The image is the raw time-domain waveform of a rolling-element bearing's vibration signal. What is the most likely bearing condition (normal, inner_race, outer_race, ball)?
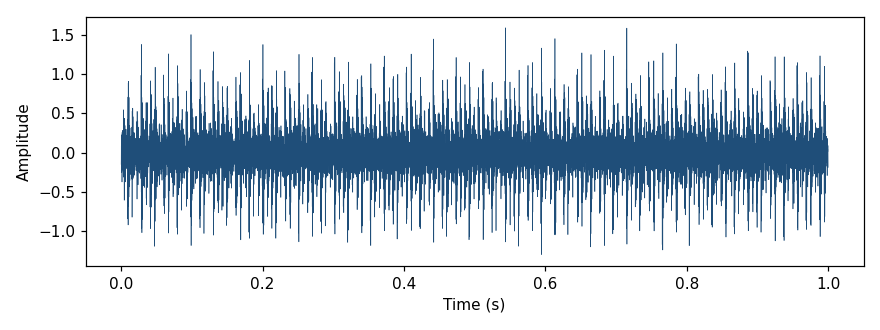
Answer: inner_race